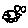
Label: car